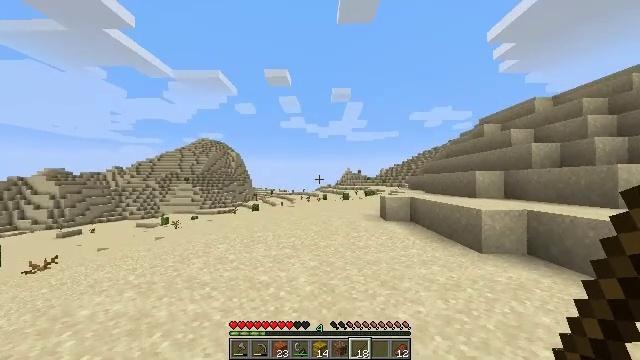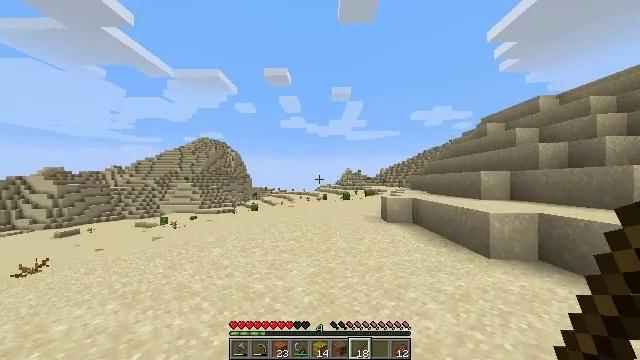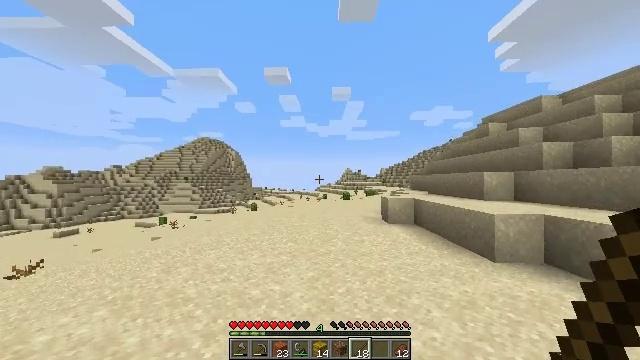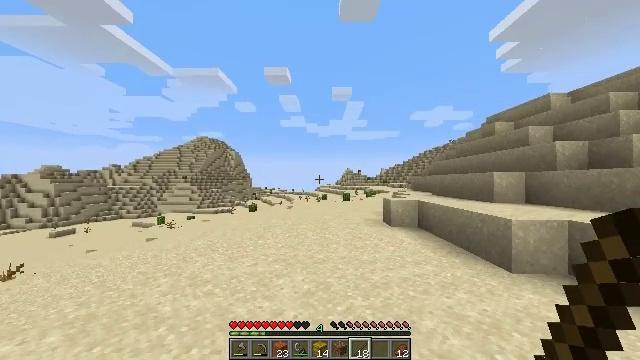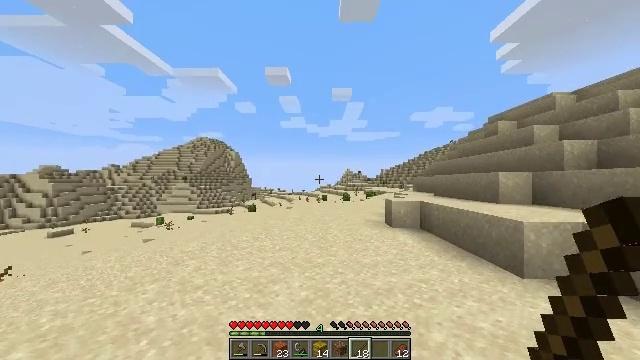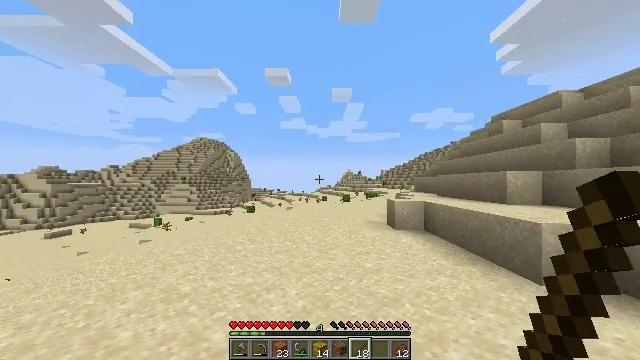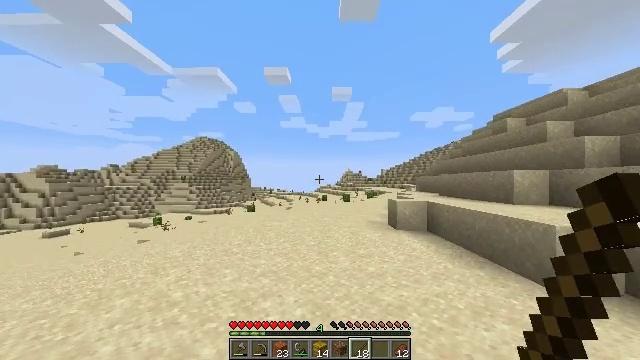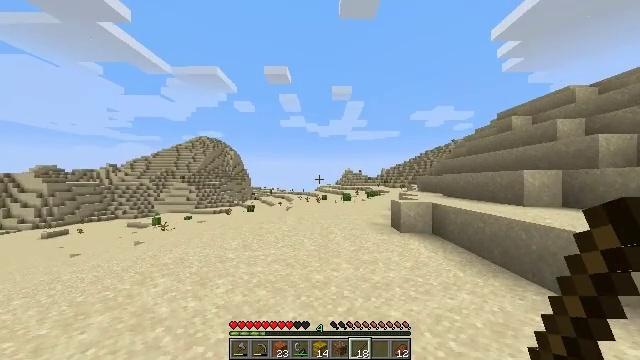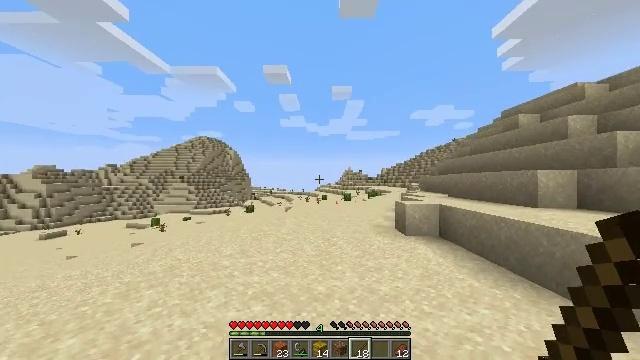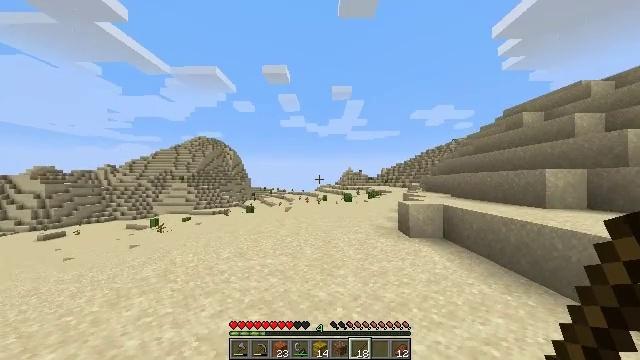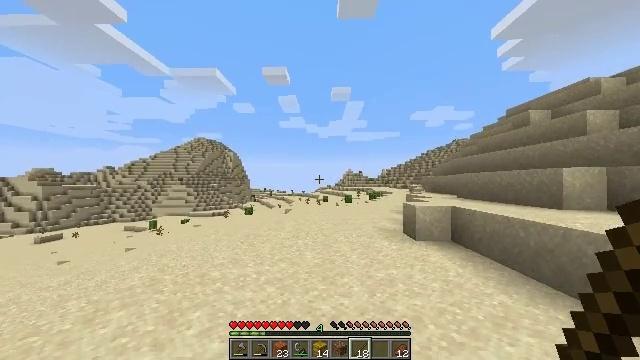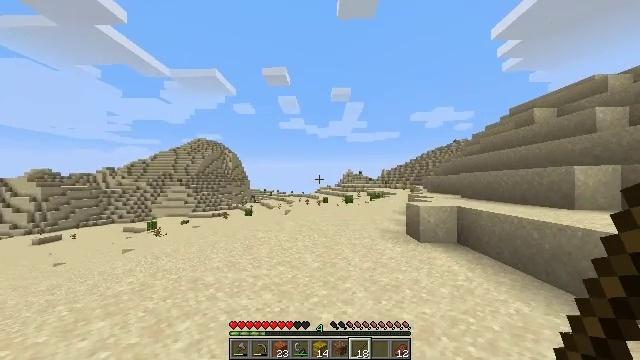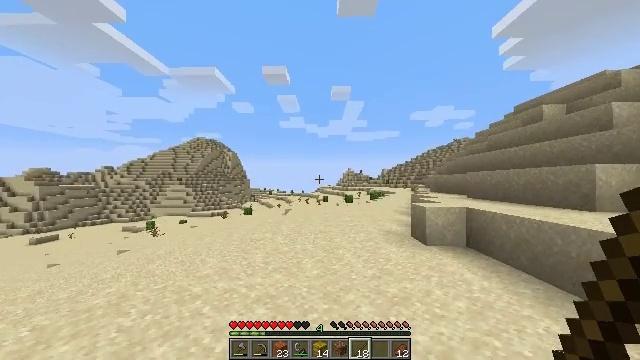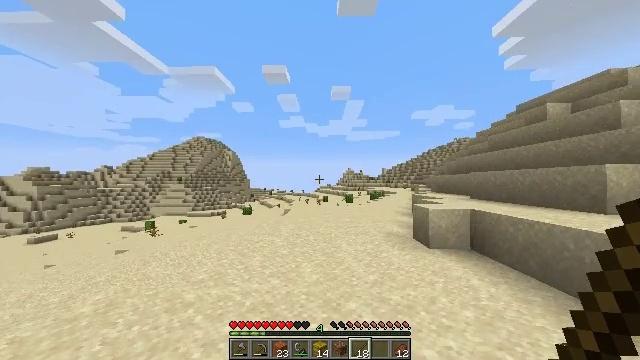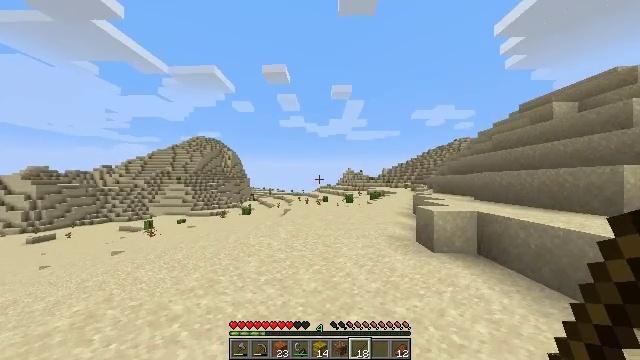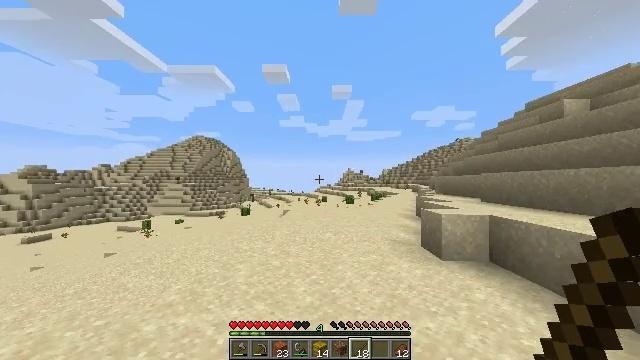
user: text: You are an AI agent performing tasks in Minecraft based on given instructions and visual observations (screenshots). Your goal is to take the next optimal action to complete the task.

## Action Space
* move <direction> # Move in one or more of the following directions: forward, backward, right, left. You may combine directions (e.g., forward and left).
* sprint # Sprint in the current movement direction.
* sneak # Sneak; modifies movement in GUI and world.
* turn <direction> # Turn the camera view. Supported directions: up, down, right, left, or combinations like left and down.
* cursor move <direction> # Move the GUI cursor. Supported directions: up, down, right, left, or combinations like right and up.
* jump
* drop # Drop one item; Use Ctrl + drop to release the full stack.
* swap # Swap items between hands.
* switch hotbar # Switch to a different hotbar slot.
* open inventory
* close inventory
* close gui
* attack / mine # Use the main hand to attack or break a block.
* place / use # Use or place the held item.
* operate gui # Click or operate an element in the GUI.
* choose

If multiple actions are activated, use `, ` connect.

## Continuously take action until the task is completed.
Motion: motion action
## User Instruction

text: Collect the dead bush from dry areas.
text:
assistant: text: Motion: move forward, sprint
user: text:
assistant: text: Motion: move forward, sprint
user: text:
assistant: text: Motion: move forward, sprint
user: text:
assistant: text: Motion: move forward, sprint
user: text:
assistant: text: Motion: move forward, sprint
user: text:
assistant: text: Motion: move forward, sprint
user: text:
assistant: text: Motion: move forward, sprint
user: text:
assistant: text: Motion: move forward, sprint
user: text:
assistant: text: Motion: move forward, sprint
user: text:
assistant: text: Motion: move forward, sprint
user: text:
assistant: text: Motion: move forward, sprint
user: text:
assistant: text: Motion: move forward, sprint
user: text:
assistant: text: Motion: move forward, sprint
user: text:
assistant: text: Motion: move forward, sprint
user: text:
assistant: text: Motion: move forward, sprint
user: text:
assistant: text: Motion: move forward, sprint
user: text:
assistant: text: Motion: sprint
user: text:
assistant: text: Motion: sprint
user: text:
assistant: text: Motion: sprint
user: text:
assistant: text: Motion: sprint
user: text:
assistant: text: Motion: sprint
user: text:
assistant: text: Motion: sprint
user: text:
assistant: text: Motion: sprint
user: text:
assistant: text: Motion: sprint
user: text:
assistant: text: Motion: sprint
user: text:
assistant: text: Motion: sprint
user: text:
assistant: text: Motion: sprint
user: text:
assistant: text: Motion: sprint
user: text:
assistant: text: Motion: move forward, sprint
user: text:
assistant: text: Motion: move forward, sprint